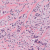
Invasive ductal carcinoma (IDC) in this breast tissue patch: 1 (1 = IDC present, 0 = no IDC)